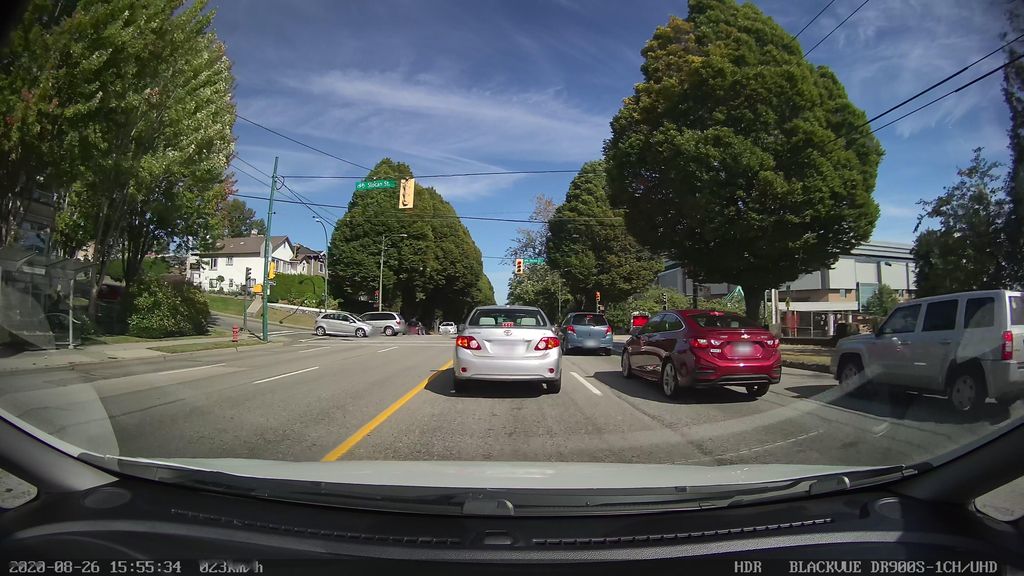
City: vancouver